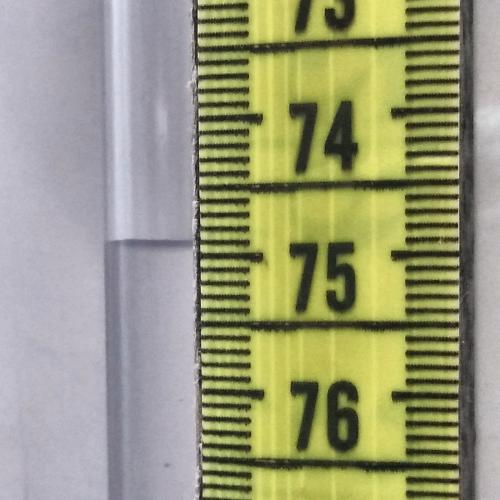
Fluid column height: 74.9 cm